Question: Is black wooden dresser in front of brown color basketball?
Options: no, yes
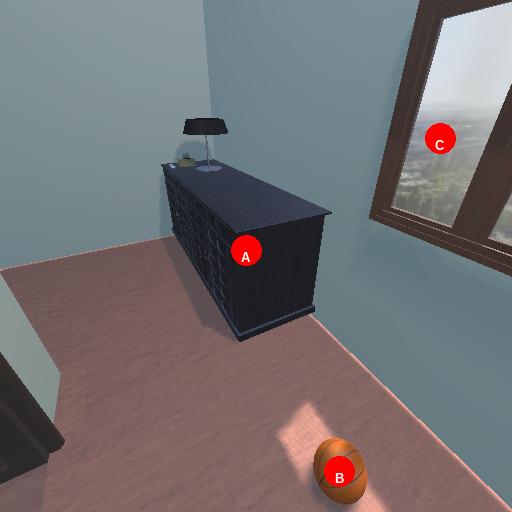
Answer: no